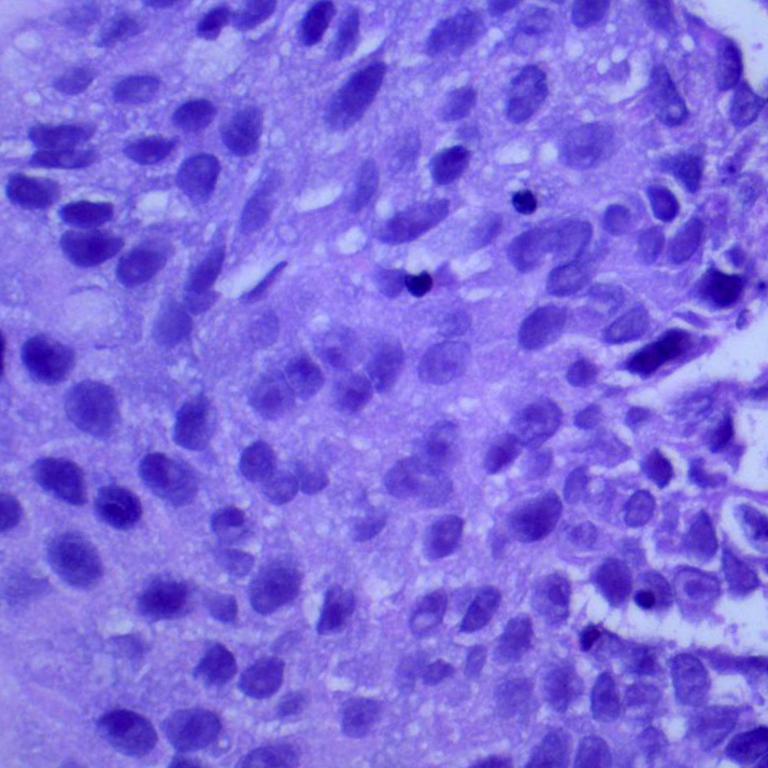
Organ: lung
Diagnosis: squamous carcinomas